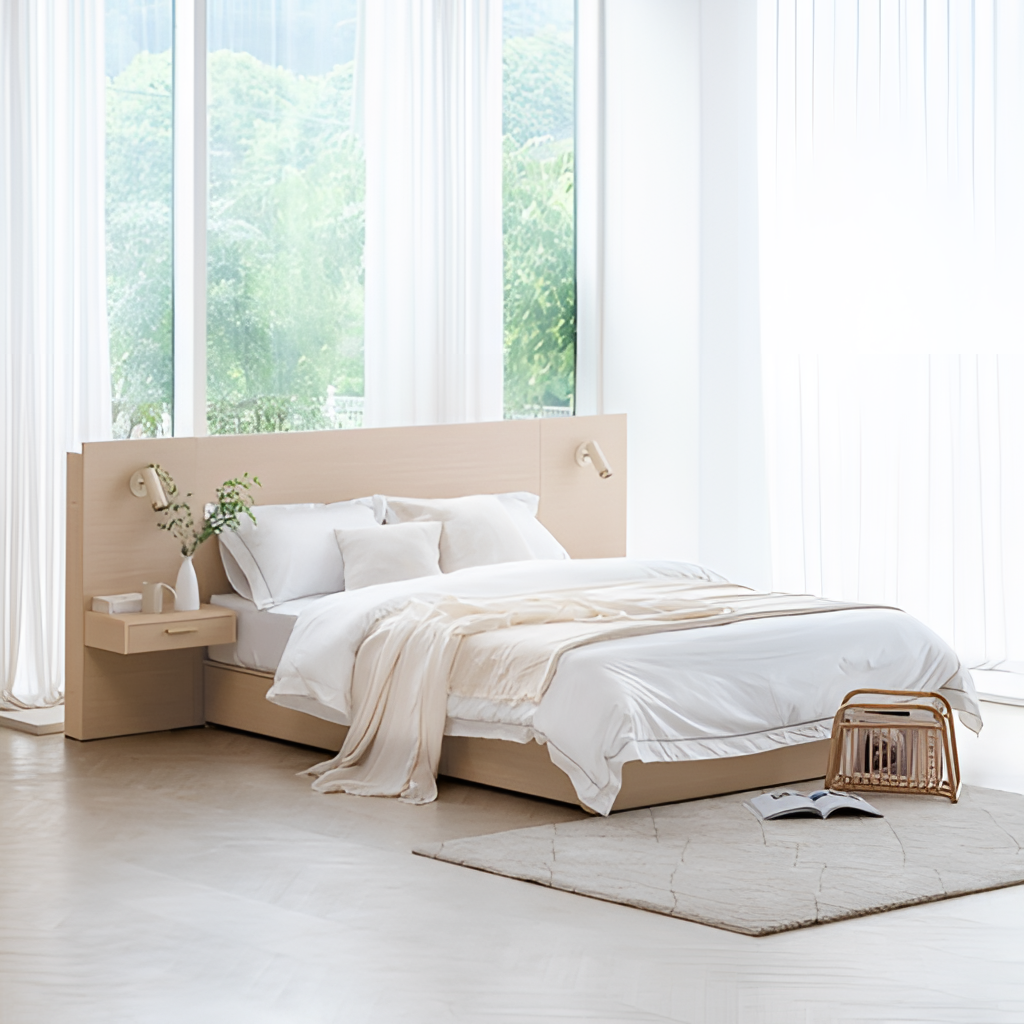
beige wood bed, bedroom, modern, beige wood flooring, with herringbone pattern, fabric wallpaper, with solid pattern